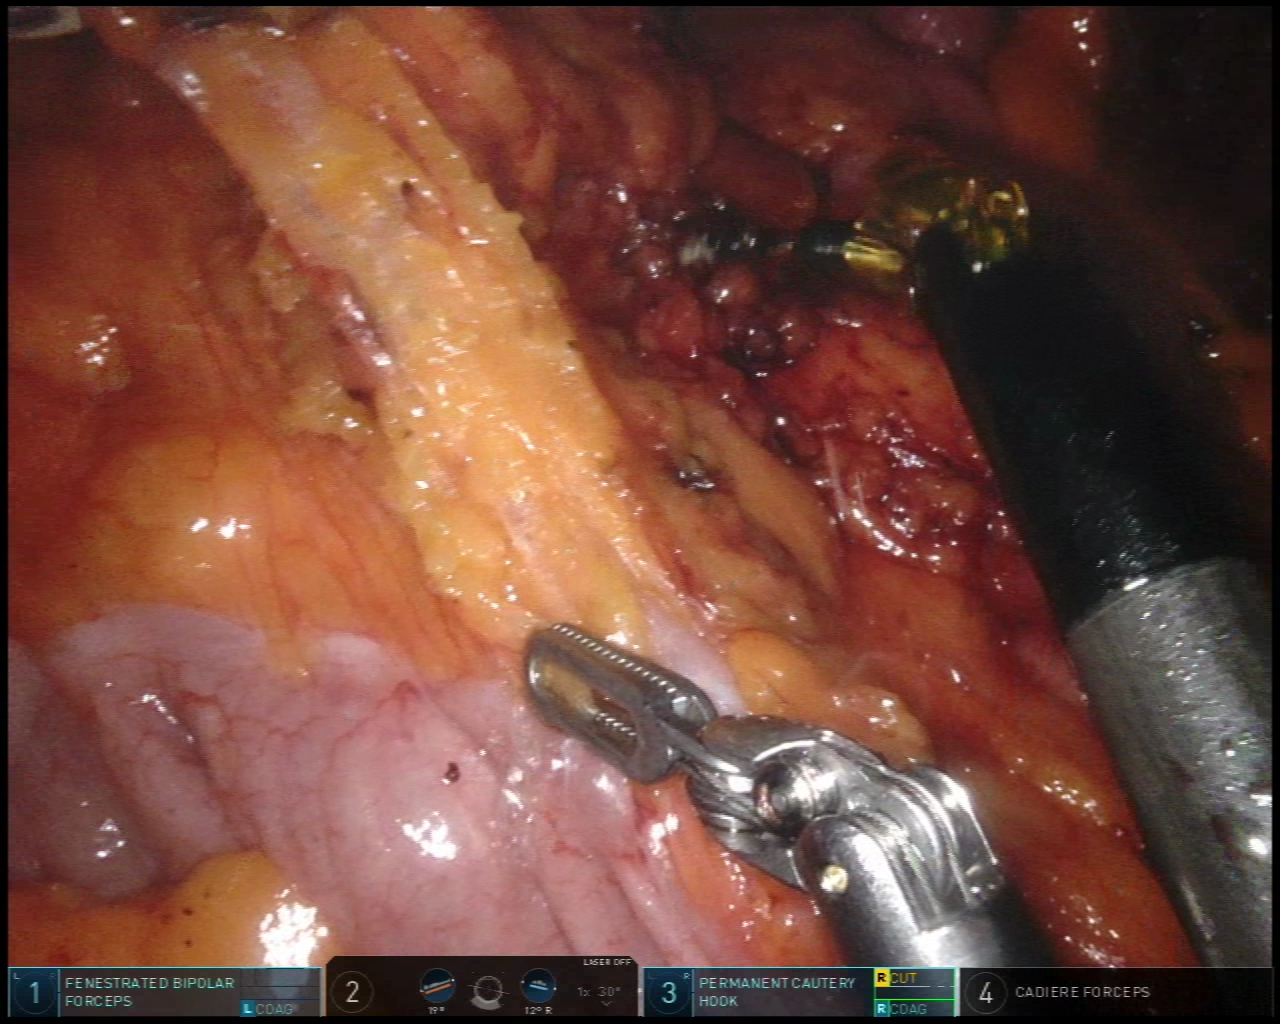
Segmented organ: colon
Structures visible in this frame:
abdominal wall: no
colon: yes
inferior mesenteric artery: no
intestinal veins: no
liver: no
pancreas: no
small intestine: yes
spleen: no
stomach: no
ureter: no
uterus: no
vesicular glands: no